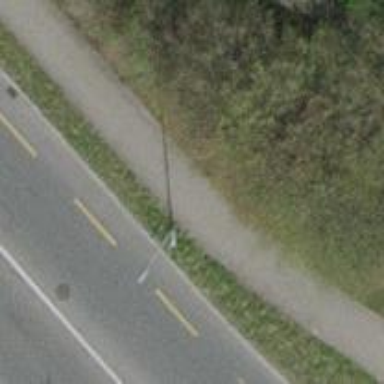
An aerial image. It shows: Support pole.